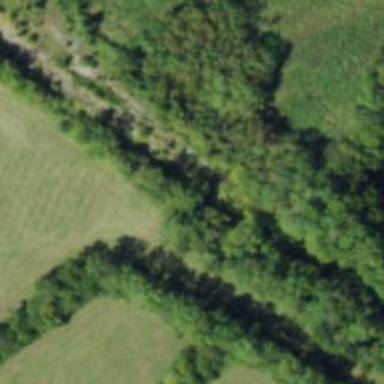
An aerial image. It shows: Disused railway spur line.